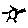
Label: sun